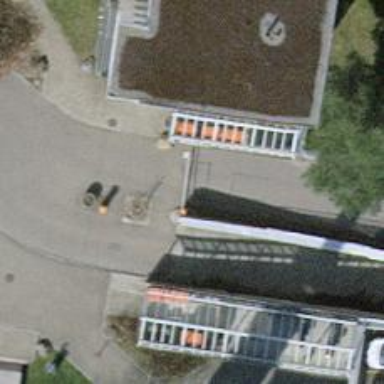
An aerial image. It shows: Lift gate barrier.